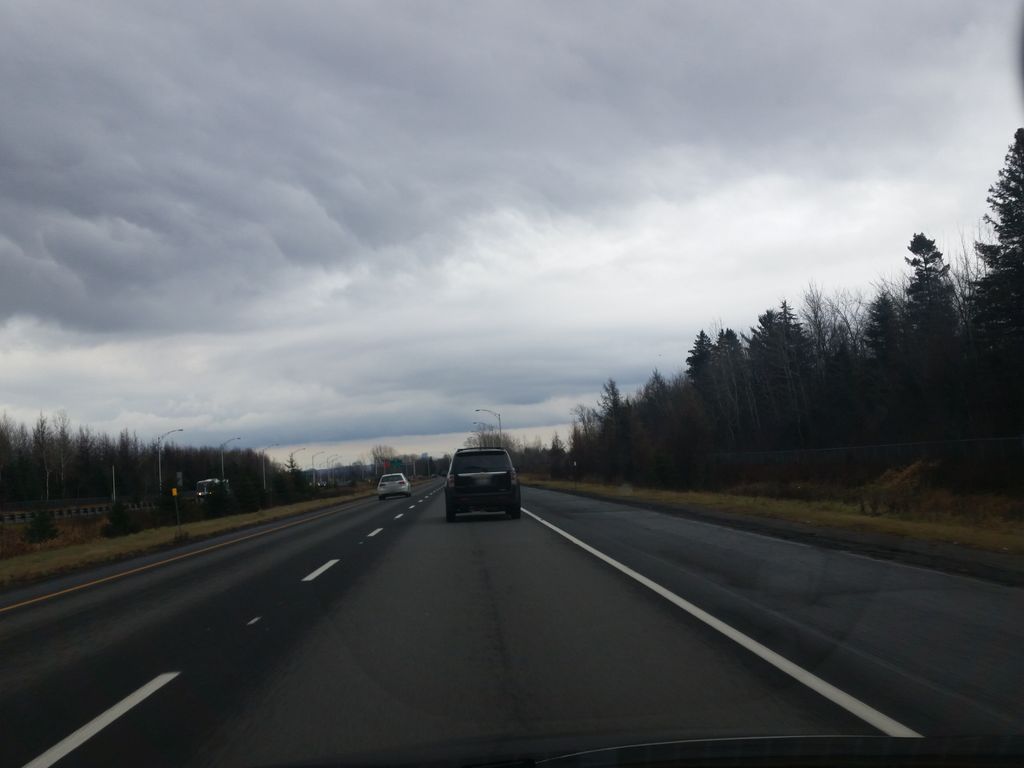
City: quebec_city